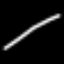
Label: line